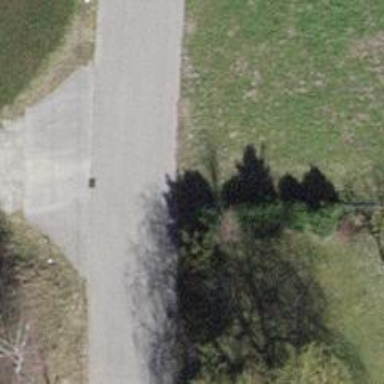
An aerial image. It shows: Asphalt road in residential area.